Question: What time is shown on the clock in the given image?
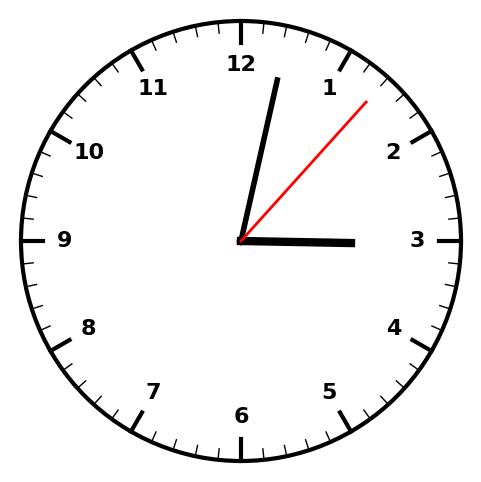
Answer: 03:02:07